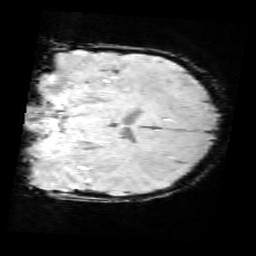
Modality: SWI
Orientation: coronal
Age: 9
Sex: male
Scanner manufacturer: siemens
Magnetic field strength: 3 T
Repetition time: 0.027 s
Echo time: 0.02 s